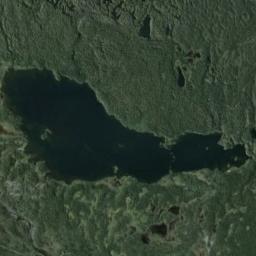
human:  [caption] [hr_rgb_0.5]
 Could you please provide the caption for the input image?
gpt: The lake in the picture is very long .

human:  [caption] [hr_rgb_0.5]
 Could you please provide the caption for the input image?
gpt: A big lake and some small lakes lie on a plain covered with vegetation and the water is deep green .

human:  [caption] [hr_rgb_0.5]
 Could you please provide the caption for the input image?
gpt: An irregularly shaped blue lake surrounded by forest .

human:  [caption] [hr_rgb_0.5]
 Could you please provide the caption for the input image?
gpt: There are many trees around the lake .

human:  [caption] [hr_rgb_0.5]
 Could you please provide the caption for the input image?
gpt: There are green meadows around the lake .